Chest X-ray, PA view. Patient: 55 years old, sex M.
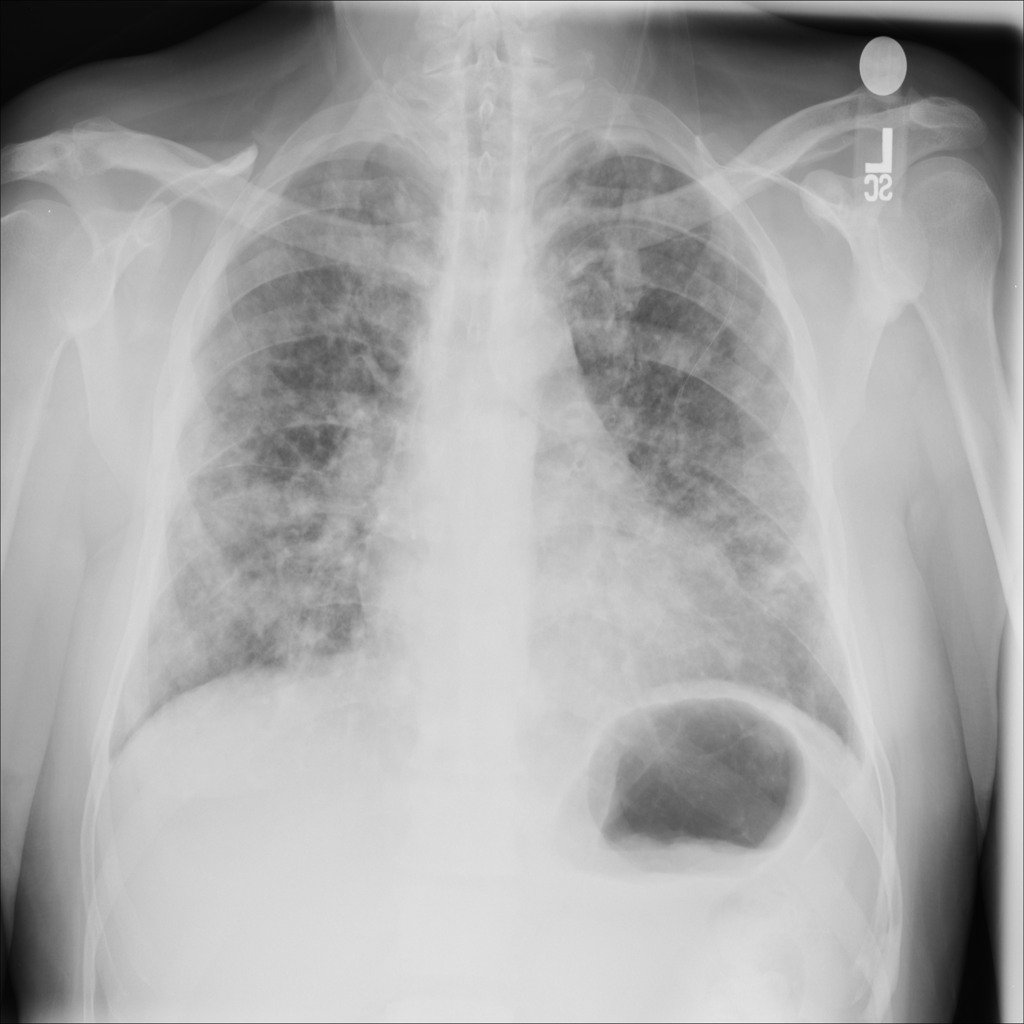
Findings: No Finding